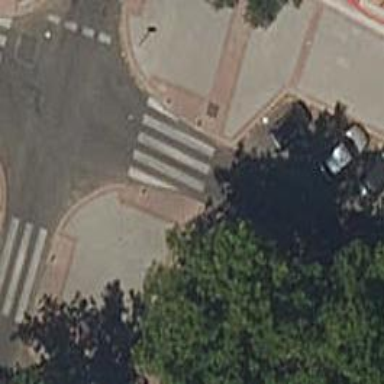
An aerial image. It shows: Uncontrolled road crossing.